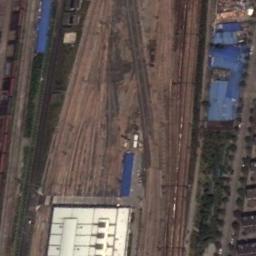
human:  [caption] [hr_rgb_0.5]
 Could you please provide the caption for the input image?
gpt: The railway station is on the bare land next to some trees .

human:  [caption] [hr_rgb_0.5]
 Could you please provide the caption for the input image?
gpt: There are several blue buildings beside the railway station .

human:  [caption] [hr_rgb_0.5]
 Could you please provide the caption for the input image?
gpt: There is a fully equipped railway station in the suburbs .

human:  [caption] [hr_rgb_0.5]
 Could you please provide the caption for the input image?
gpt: The railway station has lots of railways and a white building and some blue makeshift houses are next to the railway station .

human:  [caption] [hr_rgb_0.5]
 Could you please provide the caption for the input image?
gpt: There are some green bushes and brown bare land beside the railway station .